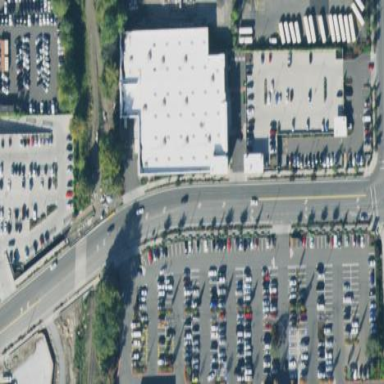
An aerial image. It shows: Retail building.